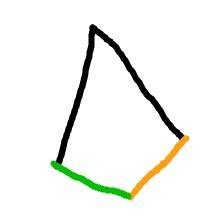
Shape: kite